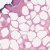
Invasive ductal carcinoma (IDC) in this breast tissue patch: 0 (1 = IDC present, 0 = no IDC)